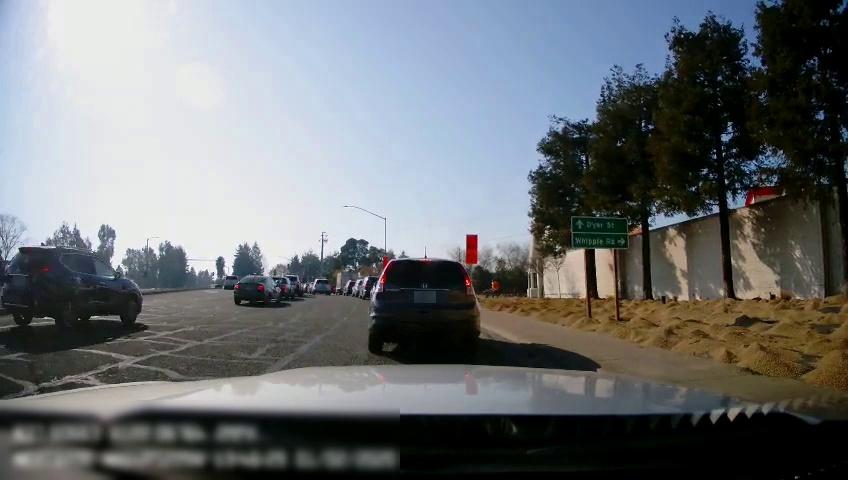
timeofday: Dusk/Dawn/Twilight
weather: Sunny
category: Drivable Space
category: Vehicles | Car
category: Vehicles | SUV
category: Vehicles | SUV
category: Vehicles | SUV
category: Vehicles | Car
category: Vehicles | SUV
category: Vehicles | SUV
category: Vehicles | SUV
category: Vehicles | SUV
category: Vehicles | SUV
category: Vehicles | Truck
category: Vehicles | SUV
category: Pedestrians
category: Traffic | Signs
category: Traffic | Signs
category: Traffic | Signs